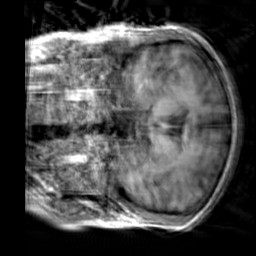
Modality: T1w
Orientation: coronal
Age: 30
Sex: male
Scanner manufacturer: siemens
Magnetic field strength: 3 T
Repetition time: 2.3 s
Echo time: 0.00303 s